Fundus camera: zeiss
Shooting center: fovea
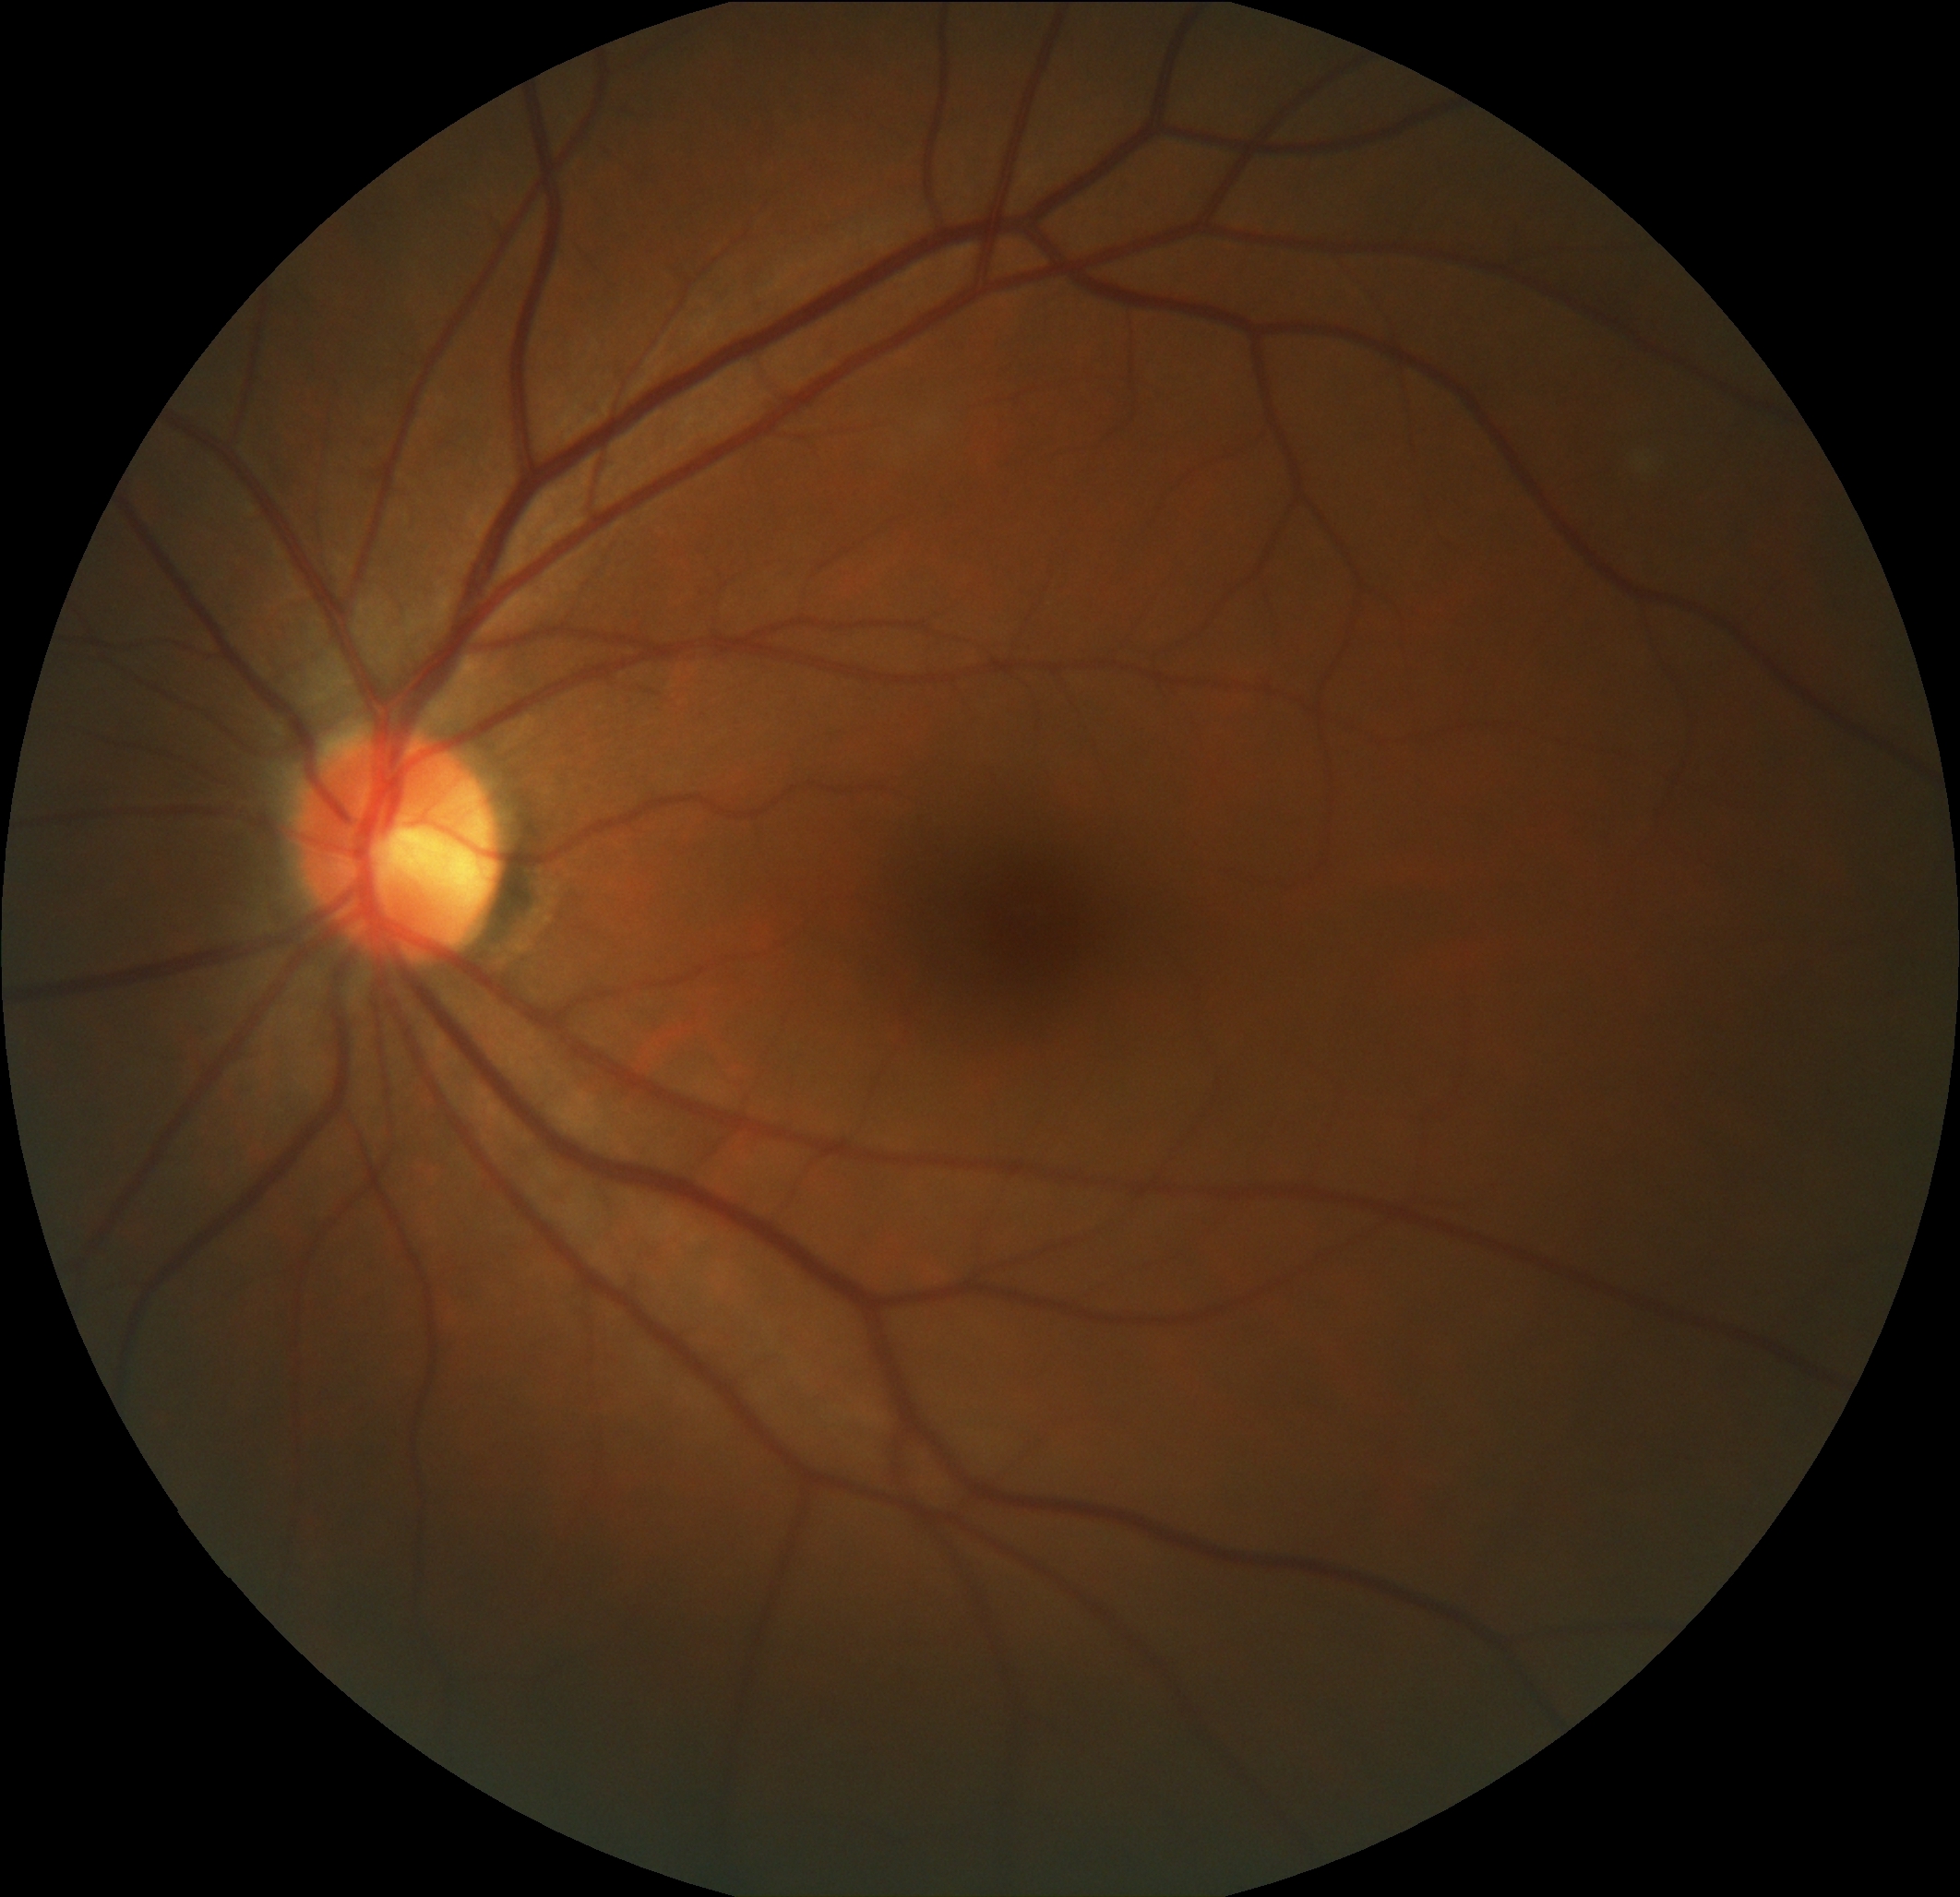
Pathologic myopia: no
Patchy retinal atrophy: absent
Retinal detachment: absent